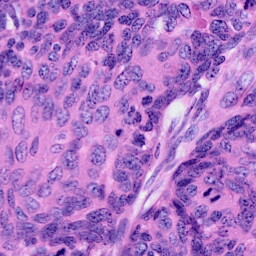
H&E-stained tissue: Cervix